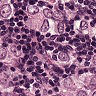
Metastatic tissue present: yes